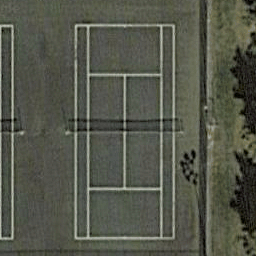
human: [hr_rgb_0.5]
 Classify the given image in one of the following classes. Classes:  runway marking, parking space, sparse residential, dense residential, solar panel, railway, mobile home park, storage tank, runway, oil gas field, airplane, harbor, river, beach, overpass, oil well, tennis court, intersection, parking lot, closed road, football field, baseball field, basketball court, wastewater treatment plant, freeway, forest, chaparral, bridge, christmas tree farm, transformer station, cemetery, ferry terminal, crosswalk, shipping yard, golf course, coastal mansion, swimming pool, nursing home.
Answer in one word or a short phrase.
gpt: tennis court